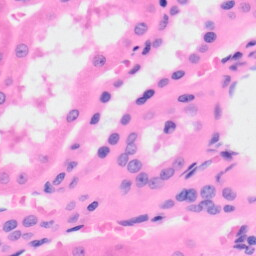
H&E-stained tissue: Kidney